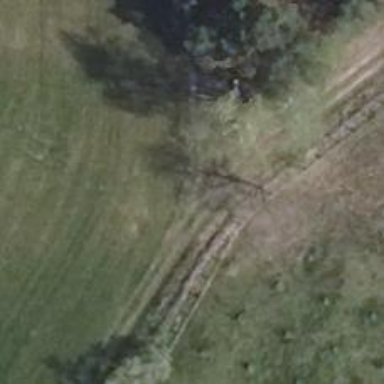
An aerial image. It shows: Track with ground surface of grade3.